Question: I'm trying to graph the data below using 'ggplot2'.
'''
ggplot(dailyHDD, aes(x=Date, y=cumHDD, colour=WinterID, group=WinterID)) +
geom_line(linetype="dashed", size=1) +
scale_x_date(labels=date_format("%B"), breaks=date_breaks("month"))
'''
Data structure:
'''
structure(list(SiteID = structure(c(1L, 1L, 1L, 1L, 1L), .Label = "NW_SB", class = "factor"),
SubstrateID = structure(c(1L, 1L, 1L, 1L, 1L), .Label = "B", class = "factor"),
WinterID = structure(c(1L, 1L, 1L, 1L, 1L), .Label = c("2002_2003",
"2003_2004", "2004_2005", "2005_2006", "2006_2007", "2007_2008"
), class = "factor"), Date = structure(c(11992, 11993, 11994,
11995, 11996), class = "Date"), HeatingDegreeDay = c(0, 0,
0, 0, 0), cumHDD = c(0, 0, 0, 0, 0), Month = structure(c(1L,
1L, 1L, 1L, 1L), .Label = c("11", "12", "01", "02", "03"), class = c("ordered",
"factor"))), .Names = c("SiteID", "SubstrateID", "WinterID",
"Date", "HeatingDegreeDay", "cumHDD", "Month"), row.names = c(NA,
5L), class = "data.frame")
'''
My data:
'''
SiteID SubstrateID WinterID Date HeatingDegreeDay cumHDD Month
15 NW_SB B 2002_2003 2002-11-15 <PHONE> <PHONE> 11
16 NW_SB B 2002_2003 2002-11-16 <PHONE> <PHONE> 11
17 NW_SB B 2002_2003 2002-11-17 <PHONE> <PHONE> 11
18 NW_SB B 2002_2003 2002-11-18 <PHONE> <PHONE> 11
19 NW_SB B 2002_2003 2002-11-19 <PHONE> <PHONE> 11
20 NW_SB B 2002_2003 2002-11-20 <PHONE> <PHONE> 11
21 NW_SB B 2002_2003 2002-11-21 <PHONE> <PHONE> 11
22 NW_SB B 2002_2003 2002-11-22 <PHONE> <PHONE> 11
23 NW_SB B 2002_2003 2002-11-23 <PHONE> <PHONE> 11
24 NW_SB B 2002_2003 2002-11-24 <PHONE> <PHONE> 11
25 NW_SB B 2002_2003 2002-11-25 <PHONE> <PHONE> 11
26 NW_SB B 2002_2003 2002-11-26 <PHONE> <PHONE> 11
27 NW_SB B 2002_2003 2002-11-27 <PHONE> <PHONE> 11
28 NW_SB B 2002_2003 2002-11-28 <PHONE> <PHONE> 11
29 NW_SB B 2002_2003 2002-11-29 <PHONE> <PHONE> 11
30 NW_SB B 2002_2003 2002-11-30 <PHONE> 2.<PHONE> 11
31 NW_SB B 2002_2003 2002-12-01 <PHONE> 2.<PHONE> 12
32 NW_SB B 2002_2003 2002-12-02 <PHONE> 3.<PHONE> 12
33 NW_SB B 2002_2003 2002-12-03 <PHONE> 4.<PHONE> 12
34 NW_SB B 2002_2003 2002-12-04 <PHONE> 5.<PHONE> 12
35 NW_SB B 2002_2003 2002-12-05 <PHONE> 5.<PHONE> 12
36 NW_SB B 2002_2003 2002-12-06 <PHONE> 5.<PHONE> 12
37 NW_SB B 2002_2003 2002-12-07 <PHONE> 6.<PHONE> 12
38 NW_SB B 2002_2003 2002-12-08 <PHONE> 6.<PHONE> 12
39 NW_SB B 2002_2003 2002-12-09 <PHONE> 6.<PHONE> 12
40 NW_SB B 2002_2003 2002-12-10 <PHONE> 7.<PHONE> 12
41 NW_SB B 2002_2003 2002-12-11 <PHONE> 7.<PHONE> 12
42 NW_SB B 2002_2003 2002-12-12 <PHONE> 7.<PHONE> 12
43 NW_SB B 2002_2003 2002-12-13 <PHONE> 9.<PHONE> 12
44 NW_SB B 2002_2003 2002-12-14 2.<PHONE> 11.<PHONE> 12
45 NW_SB B 2002_2003 2002-12-15 4.<PHONE> 15.<PHONE> 12
46 NW_SB B 2002_2003 2002-12-16 4.<PHONE> 19.<PHONE> 12
47 NW_SB B 2002_2003 2002-12-17 4.<PHONE> 24.<PHONE> 12
48 NW_SB B 2002_2003 2002-12-18 3.<PHONE> 27.<PHONE> 12
49 NW_SB B 2002_2003 2002-12-19 <PHONE> 29.<PHONE> 12
50 NW_SB B 2002_2003 2002-12-20 <PHONE> 30.<PHONE> 12
...
150 NW_SB B 2002_2003 2003-03-30 0.<PHONE> <PHONE> 03
151 NW_SB B 2002_2003 2003-03-31 0.<PHONE> <PHONE> 03
152 NW_SB B 2003_2004 2003-11-15 0.<PHONE> <PHONE> 11
'''
'ggplot' plots chronologically and I end up with a line for 2002-2003 that raises vertically to value 150, and the same for each consecutive year. Instead I want the plot to show a line that rises diagonally for each year, starting at 0 on the y-axis, and November on the x-axis, and rises over time (Date) to its end cumHDD value.

I'm new to R and to SO. Thank you @Roman Lustrik for posting my plot. Thanks for your help.
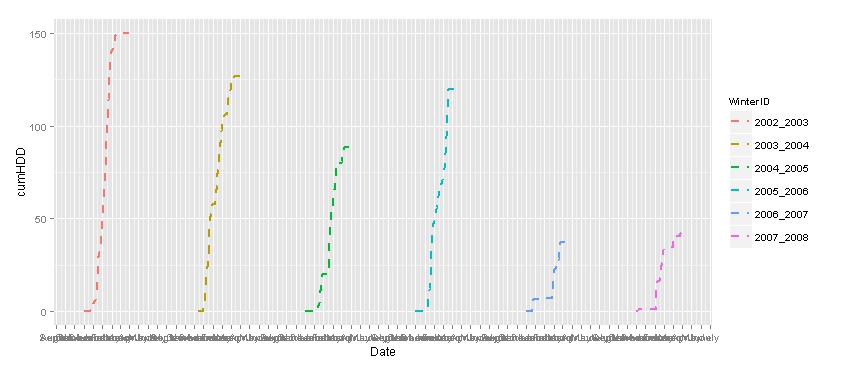
Answer: This is how I solved my problem. I formatted my Date field. I added a MonthDay field, then formatted it to character and back to factor with unique levels and order.
'''
# Format Date
dailyHDD$Date <- as.Date(dailyHDD$Date, order = "ymd")
# Add MonthDay column dailyHDD data frames for graphing purposes.
dailyHDD$MonthDay <- format(dailyHDD$Date, "%m%d")
# Format Month field as factor so that month order is retained on x-axis of graph
dailyHDD$MonthDay <- as.character(dailyHDD$MonthDay)
dailyHDD$MonthDay <- factor(dailyHDD$MonthDay, levels=unique(dailyHDD$MonthDay), ordered=TRUE)
'''
Then I plotted my graph. All of the MonthDay, starting at 1101 (November 1) and ending at 0331 (March 31), appeared as labels. To fix this, I added breaks using 1101 for "November" and added labels, e.g. "November".
'''
ggplot(dailyHDD, aes(x=MonthDay, y=cumHDD, colour=WinterID, group=WinterID)) +
geom_line(linetype="dashed", size=1) +
scale_x_discrete(breaks=c("1101", "1201", "0101", "0201", "0301"),
labels=c("November", "December", "January", "February", "March")) +
labs(x= "Date", y="Cumulative Degree-days")
'''